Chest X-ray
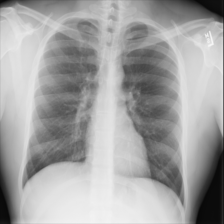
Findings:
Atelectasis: negative
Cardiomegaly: negative
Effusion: negative
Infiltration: negative
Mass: negative
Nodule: negative
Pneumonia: negative
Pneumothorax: negative
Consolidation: negative
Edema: negative
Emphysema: negative
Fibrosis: negative
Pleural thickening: negative
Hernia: negative